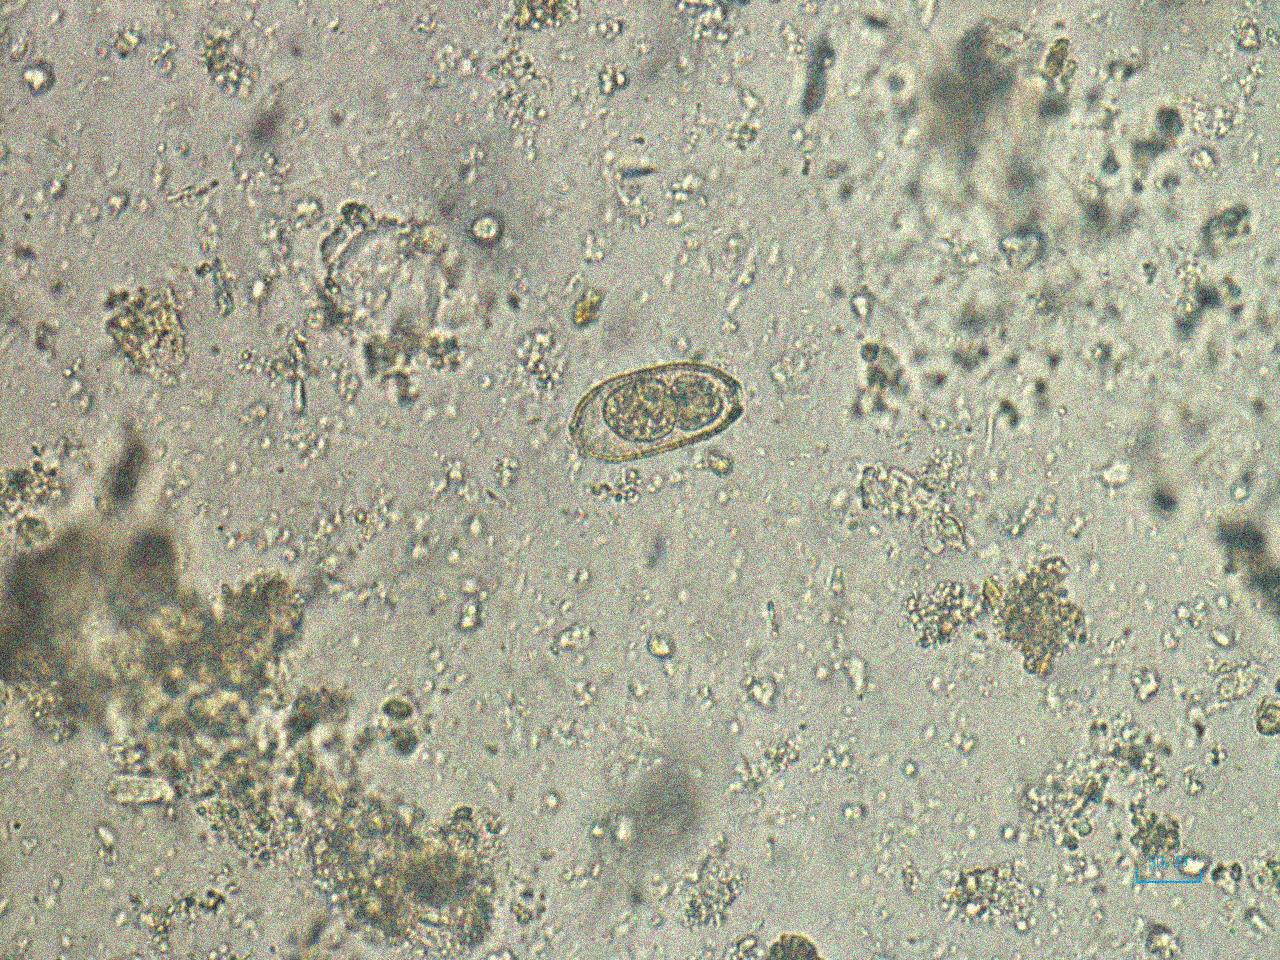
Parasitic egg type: Capillaria philippinensis